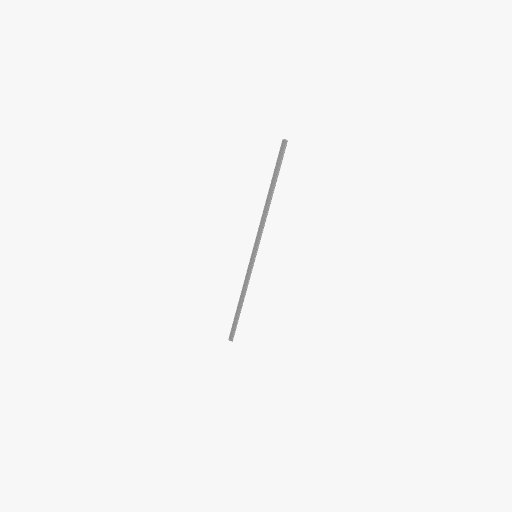
Part: VGuide624